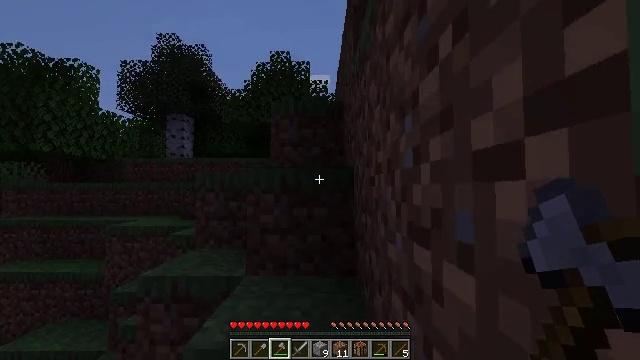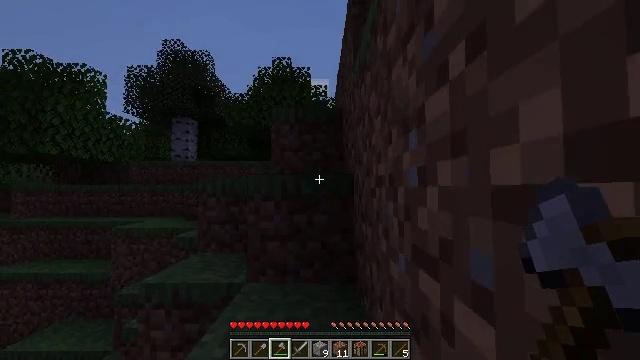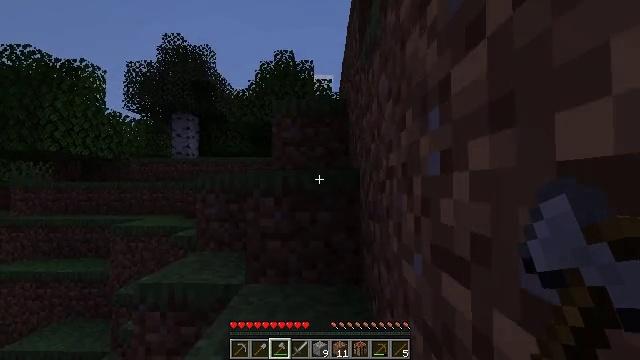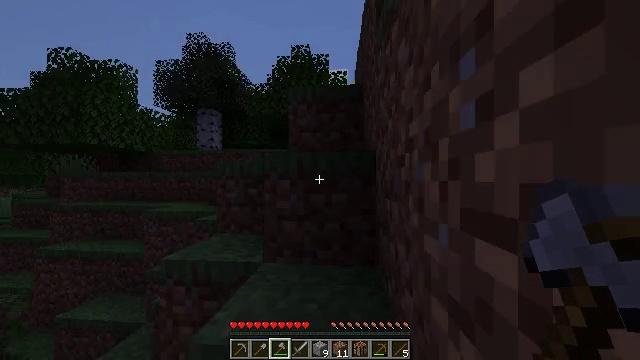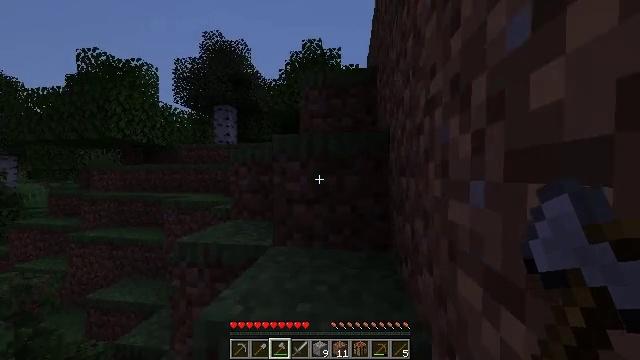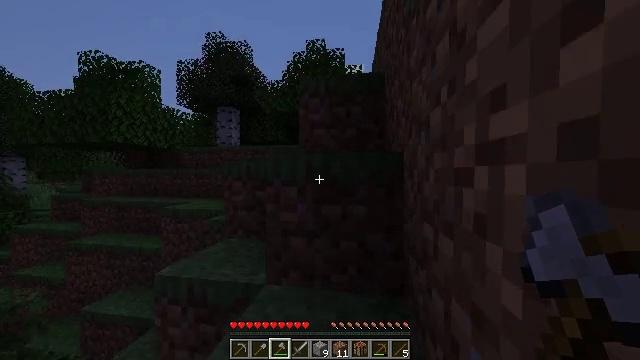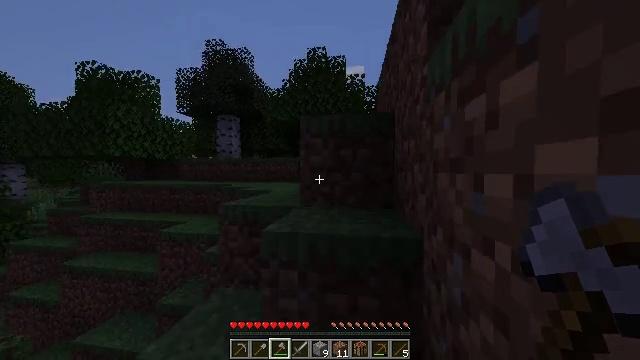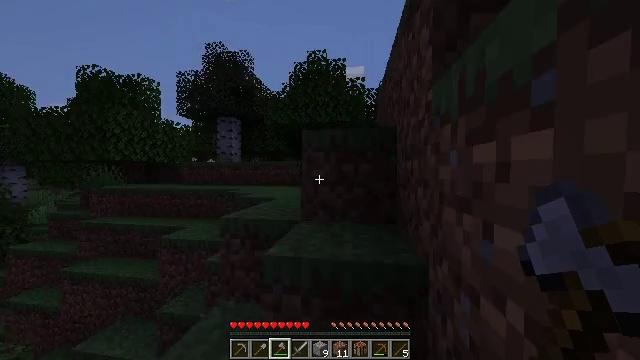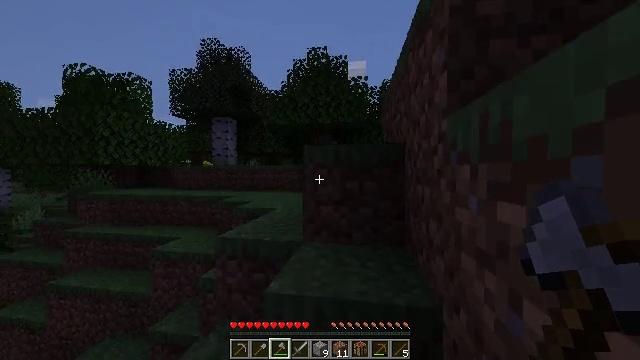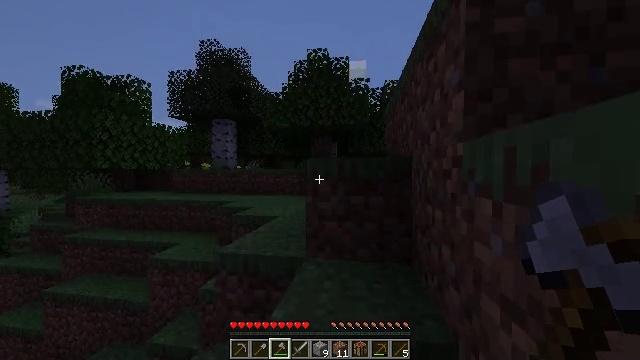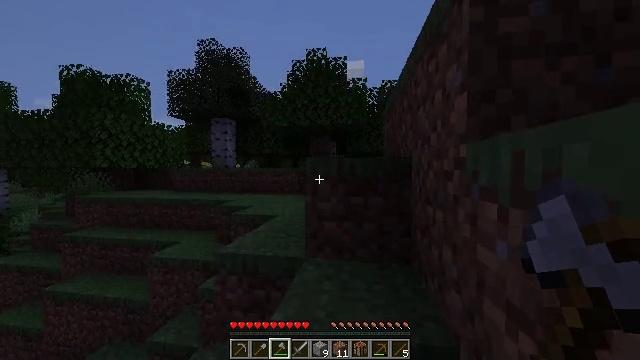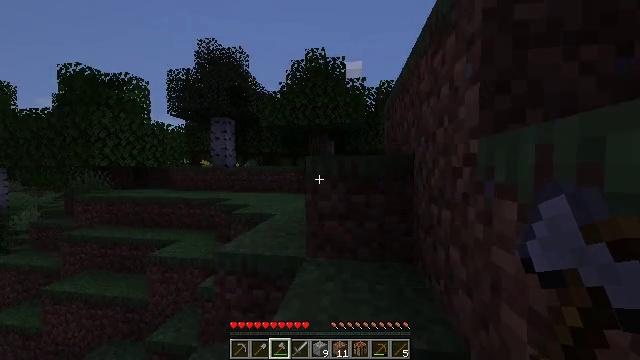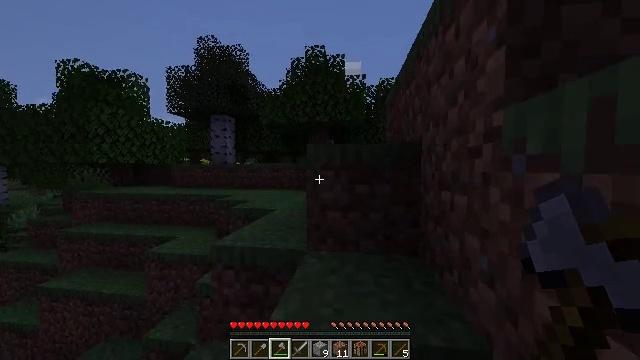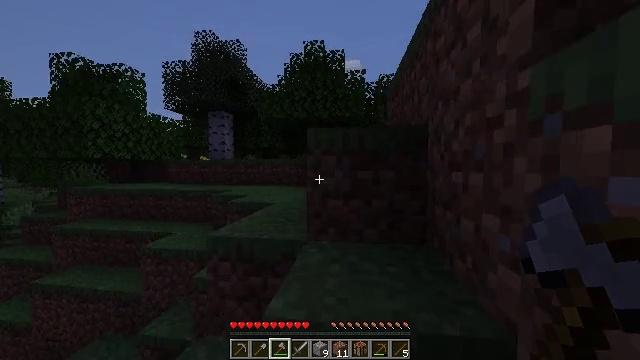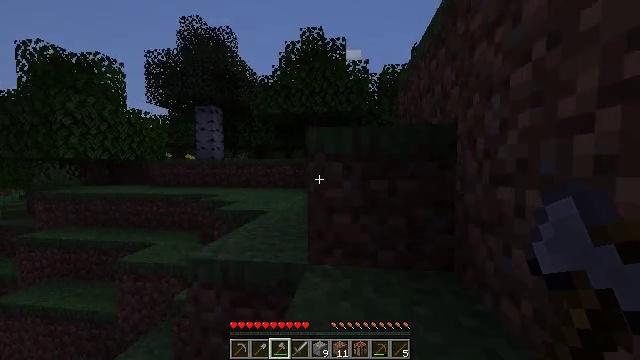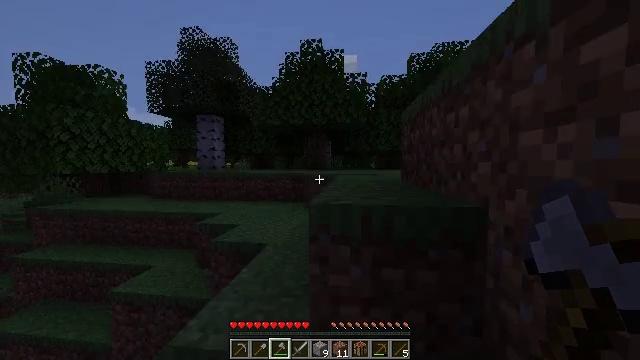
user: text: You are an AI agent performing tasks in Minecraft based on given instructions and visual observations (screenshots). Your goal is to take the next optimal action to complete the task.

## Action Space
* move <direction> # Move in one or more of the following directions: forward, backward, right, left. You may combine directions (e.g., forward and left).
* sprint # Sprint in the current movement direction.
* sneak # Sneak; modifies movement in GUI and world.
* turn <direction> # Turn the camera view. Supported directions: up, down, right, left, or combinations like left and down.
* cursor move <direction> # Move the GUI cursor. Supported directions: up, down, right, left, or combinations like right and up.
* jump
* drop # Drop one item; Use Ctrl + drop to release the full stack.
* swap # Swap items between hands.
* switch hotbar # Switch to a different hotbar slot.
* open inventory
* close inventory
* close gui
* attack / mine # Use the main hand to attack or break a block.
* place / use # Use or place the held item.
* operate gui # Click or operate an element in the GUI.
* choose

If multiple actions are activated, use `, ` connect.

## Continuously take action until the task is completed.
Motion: motion action
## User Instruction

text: Kill the tropical fish.
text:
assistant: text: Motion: move forward, sprint
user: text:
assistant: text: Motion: move forward, sprint
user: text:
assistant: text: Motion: move forward, sprint, turn left and down
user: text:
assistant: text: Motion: move forward, sprint, turn left and down, jump
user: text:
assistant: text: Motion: move forward, sprint, jump
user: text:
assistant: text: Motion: move forward, sprint, jump
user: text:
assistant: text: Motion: move forward, sprint, jump
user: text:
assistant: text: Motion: move forward, sprint
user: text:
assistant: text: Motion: move forward, sprint
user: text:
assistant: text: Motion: move forward, sprint
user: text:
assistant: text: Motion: move forward, sprint
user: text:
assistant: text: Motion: move forward, sprint, jump
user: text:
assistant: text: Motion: move forward, sprint, jump
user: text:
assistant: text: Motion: move forward, sprint, jump
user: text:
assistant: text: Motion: move forward, sprint, jump
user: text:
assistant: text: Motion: move forward, sprint, jump
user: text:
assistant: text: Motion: move forward, sprint
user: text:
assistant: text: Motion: move forward, sprint
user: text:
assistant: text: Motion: move forward, sprint
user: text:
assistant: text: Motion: move forward, sprint
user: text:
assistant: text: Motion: move forward, sprint
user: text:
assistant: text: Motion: move forward, sprint
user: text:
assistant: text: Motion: move forward and move right, sprint, jump
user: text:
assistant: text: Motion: move forward and move right, sprint, jump
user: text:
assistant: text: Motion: move forward and move right, sprint, jump
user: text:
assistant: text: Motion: move forward and move right, sprint, jump
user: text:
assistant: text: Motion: move forward and move right, sprint
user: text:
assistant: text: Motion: move forward, sprint, turn right and down
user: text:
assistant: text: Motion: move forward, sprint
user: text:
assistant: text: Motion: move forward, sprint